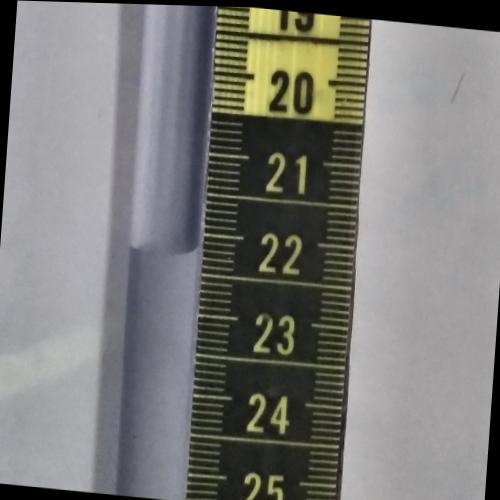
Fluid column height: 22.2 cm